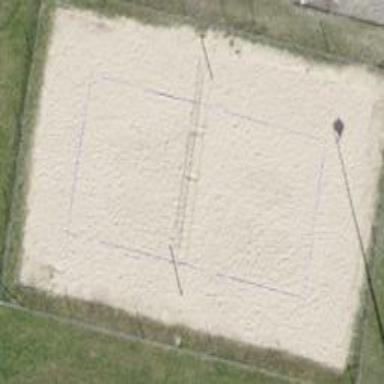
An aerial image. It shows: Sandy pitch for beach volleyball.